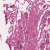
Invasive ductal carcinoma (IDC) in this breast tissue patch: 0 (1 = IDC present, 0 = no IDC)